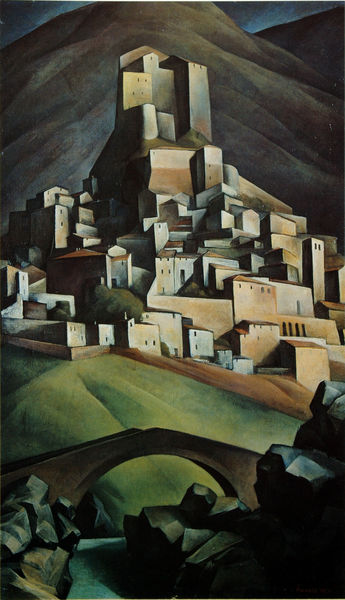
Titel: Subiaco
Künstler: Alexander Kanoldt
Standort: Leipzig
Institution: Museum der Bildenden Künste
Schlagwörter: baum, berg, blau, dunkel, felsen, gemälde, gestein, gewitter, himmel, körper, schatten, wasser, weiß, wolken, dreieck, fluss, grün, kubismus, kubistisch, landschaft, stadt, abend, ausschnitt, braun, fenster, grau, hell, hintergrund, licht, nacht, schwarz, anlage, dach, gebäude, gras, haus, rot, schloss, weg, wiese, beige, expressionismus, flächig, hochformat, malerei, architektur, stein, steine, trauer, bild, öl, bach, feld, felder, häuser, hügel, natur, brücke, büsche, gewässer, kirche, wiesen, tal, wald, turm, düster, ansicht, bogen, italien, ort, vedute, abhang, abstrakt, berge, fels, flächen, gebirge, gipfel, hang, modern, dorf, dächer, mauer, violett, hüge, steil, französisch, ölgemälde, krieg, spitz, abstraktion, tor, oben, futurismus, bergdorf, burg, türme, festung, würfel, quader, mauern, cézanne, imprssionismus, erhoben, stadtmauer, felsbrocken, brocken, her, sauber, pyramide, schemen, vierecke, kuben, englisch, acht, konstruktivismus, frisch, surrealistisch, schwaz, bauwerke, wall, pyramidenförmig, utopie, stadtkrone, kantig, kristallin, picabia, statisch, aplpen, bä, count down, dann mach ich das auch, kbistisch, mann o mann, metaphysisch, nichrtw, oder wie, pfui, spielt der doppelt, stadtkronme, totalitär, verschachelt, verschachtelt, was denn, wassre, welches bild, wo ist mein mitspieler, felser, gebaut, san marino, bergsiedlung